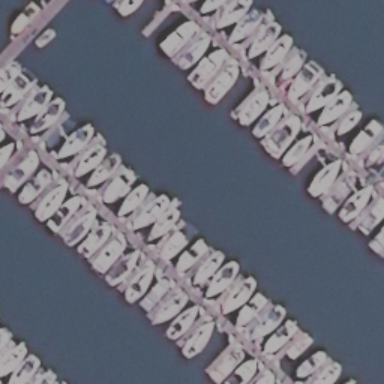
Lots of boats docked in lines at the harbor .